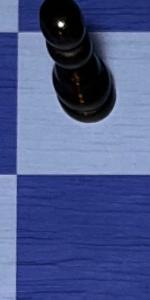
Label: Empty